Question:
I have the 'Android' code for storing pictures in database. How can I compare a stored picture with a picture that is taken?
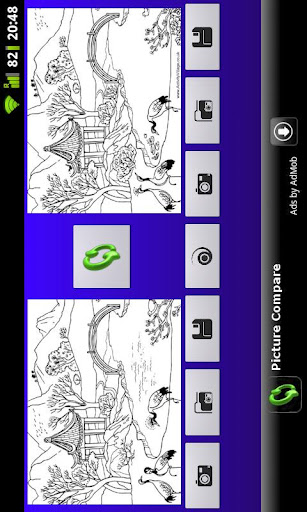
Answer: There could be several right answers, depending on what you're looking for.
If you're talking about comparing a new photo made with the on-device camera, there's virtually no chance it will be a byte-for-byte match with any existing file.
If you want to detect an exact match from a source where a copy is likely, look at the file size and dimensions of the two images. If they are exactly the same, then you can look at the bytes. To save time, store a digital signature (e.g., an MD5 or SHA1) hash of the contents in the database along with the image.
If you want to find whether the images are similar in appearance, then you'll have to find some way to characterize the image. I'm no expert at this, but in my naive approach, I'd do something like divide the image into a fixed number of regions and measure the amount of red, green and blue in each region. You could even do this recursively on ever-smaller regions as approximate matches are found. Comparing whole images will be a lot easier than finding a partial match.